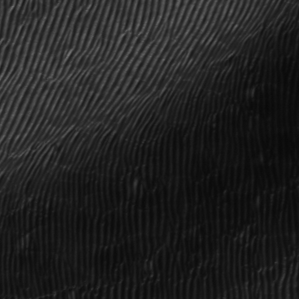
Label: frost